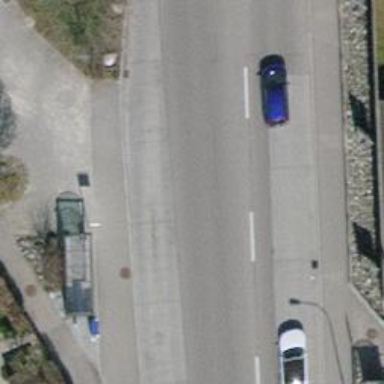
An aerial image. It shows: Bus stop with stop position for public transport.